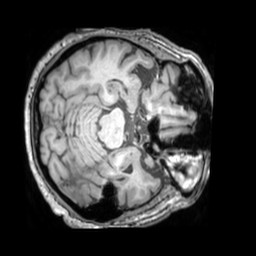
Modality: T1w
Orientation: axial
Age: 82
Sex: male
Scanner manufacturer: philips
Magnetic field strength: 3 T
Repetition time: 0.009899 s
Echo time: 0.004603 s